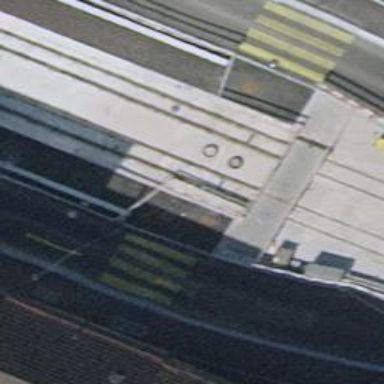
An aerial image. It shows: Tram crossing on the railway.